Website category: sports
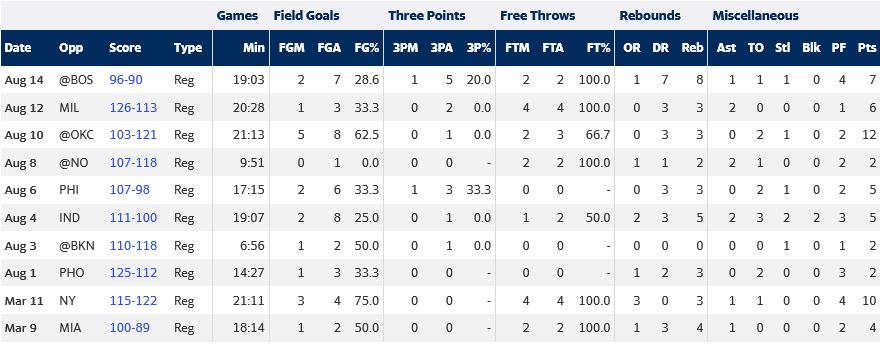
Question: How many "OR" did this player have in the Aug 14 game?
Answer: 1

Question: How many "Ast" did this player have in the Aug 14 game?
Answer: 1

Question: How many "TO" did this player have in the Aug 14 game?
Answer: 1

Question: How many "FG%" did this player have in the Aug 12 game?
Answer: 33.3

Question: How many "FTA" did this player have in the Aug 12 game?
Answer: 4

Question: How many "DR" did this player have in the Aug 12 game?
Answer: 3

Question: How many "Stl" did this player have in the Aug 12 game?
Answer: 0

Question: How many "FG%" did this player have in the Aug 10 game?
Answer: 62.5

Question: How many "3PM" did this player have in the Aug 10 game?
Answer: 0

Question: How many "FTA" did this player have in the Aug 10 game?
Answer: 3

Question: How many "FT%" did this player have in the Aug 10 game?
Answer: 66.7

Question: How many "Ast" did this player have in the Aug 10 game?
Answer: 0

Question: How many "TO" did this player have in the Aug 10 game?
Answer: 2

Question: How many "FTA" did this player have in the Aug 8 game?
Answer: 2

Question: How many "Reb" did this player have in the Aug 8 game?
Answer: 2

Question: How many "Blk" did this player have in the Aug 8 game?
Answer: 0

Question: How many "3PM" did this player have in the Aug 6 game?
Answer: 1

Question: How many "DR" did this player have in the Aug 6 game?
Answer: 3

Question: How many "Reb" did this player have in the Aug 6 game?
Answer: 3

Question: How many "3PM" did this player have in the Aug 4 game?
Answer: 0

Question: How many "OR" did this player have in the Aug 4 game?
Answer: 2

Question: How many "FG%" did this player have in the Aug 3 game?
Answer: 50.0

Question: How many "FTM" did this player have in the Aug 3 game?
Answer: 0

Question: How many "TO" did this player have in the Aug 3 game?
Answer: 0

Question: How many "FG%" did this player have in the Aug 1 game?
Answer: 33.3

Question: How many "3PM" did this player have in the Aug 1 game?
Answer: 0

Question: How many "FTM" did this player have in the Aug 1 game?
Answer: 0

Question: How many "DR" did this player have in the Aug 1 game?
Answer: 2

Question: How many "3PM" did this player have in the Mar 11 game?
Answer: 0

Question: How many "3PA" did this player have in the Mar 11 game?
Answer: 0

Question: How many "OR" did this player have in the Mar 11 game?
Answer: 3

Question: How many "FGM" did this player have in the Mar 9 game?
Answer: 1

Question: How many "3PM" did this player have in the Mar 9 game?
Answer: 0

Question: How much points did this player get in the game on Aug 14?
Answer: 7

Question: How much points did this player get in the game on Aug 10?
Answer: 12

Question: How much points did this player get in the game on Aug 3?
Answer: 2

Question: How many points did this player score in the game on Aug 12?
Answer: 6

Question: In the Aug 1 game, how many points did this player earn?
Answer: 2

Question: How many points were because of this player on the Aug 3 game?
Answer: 2

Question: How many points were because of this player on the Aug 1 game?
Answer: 2